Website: apple
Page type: account-selection
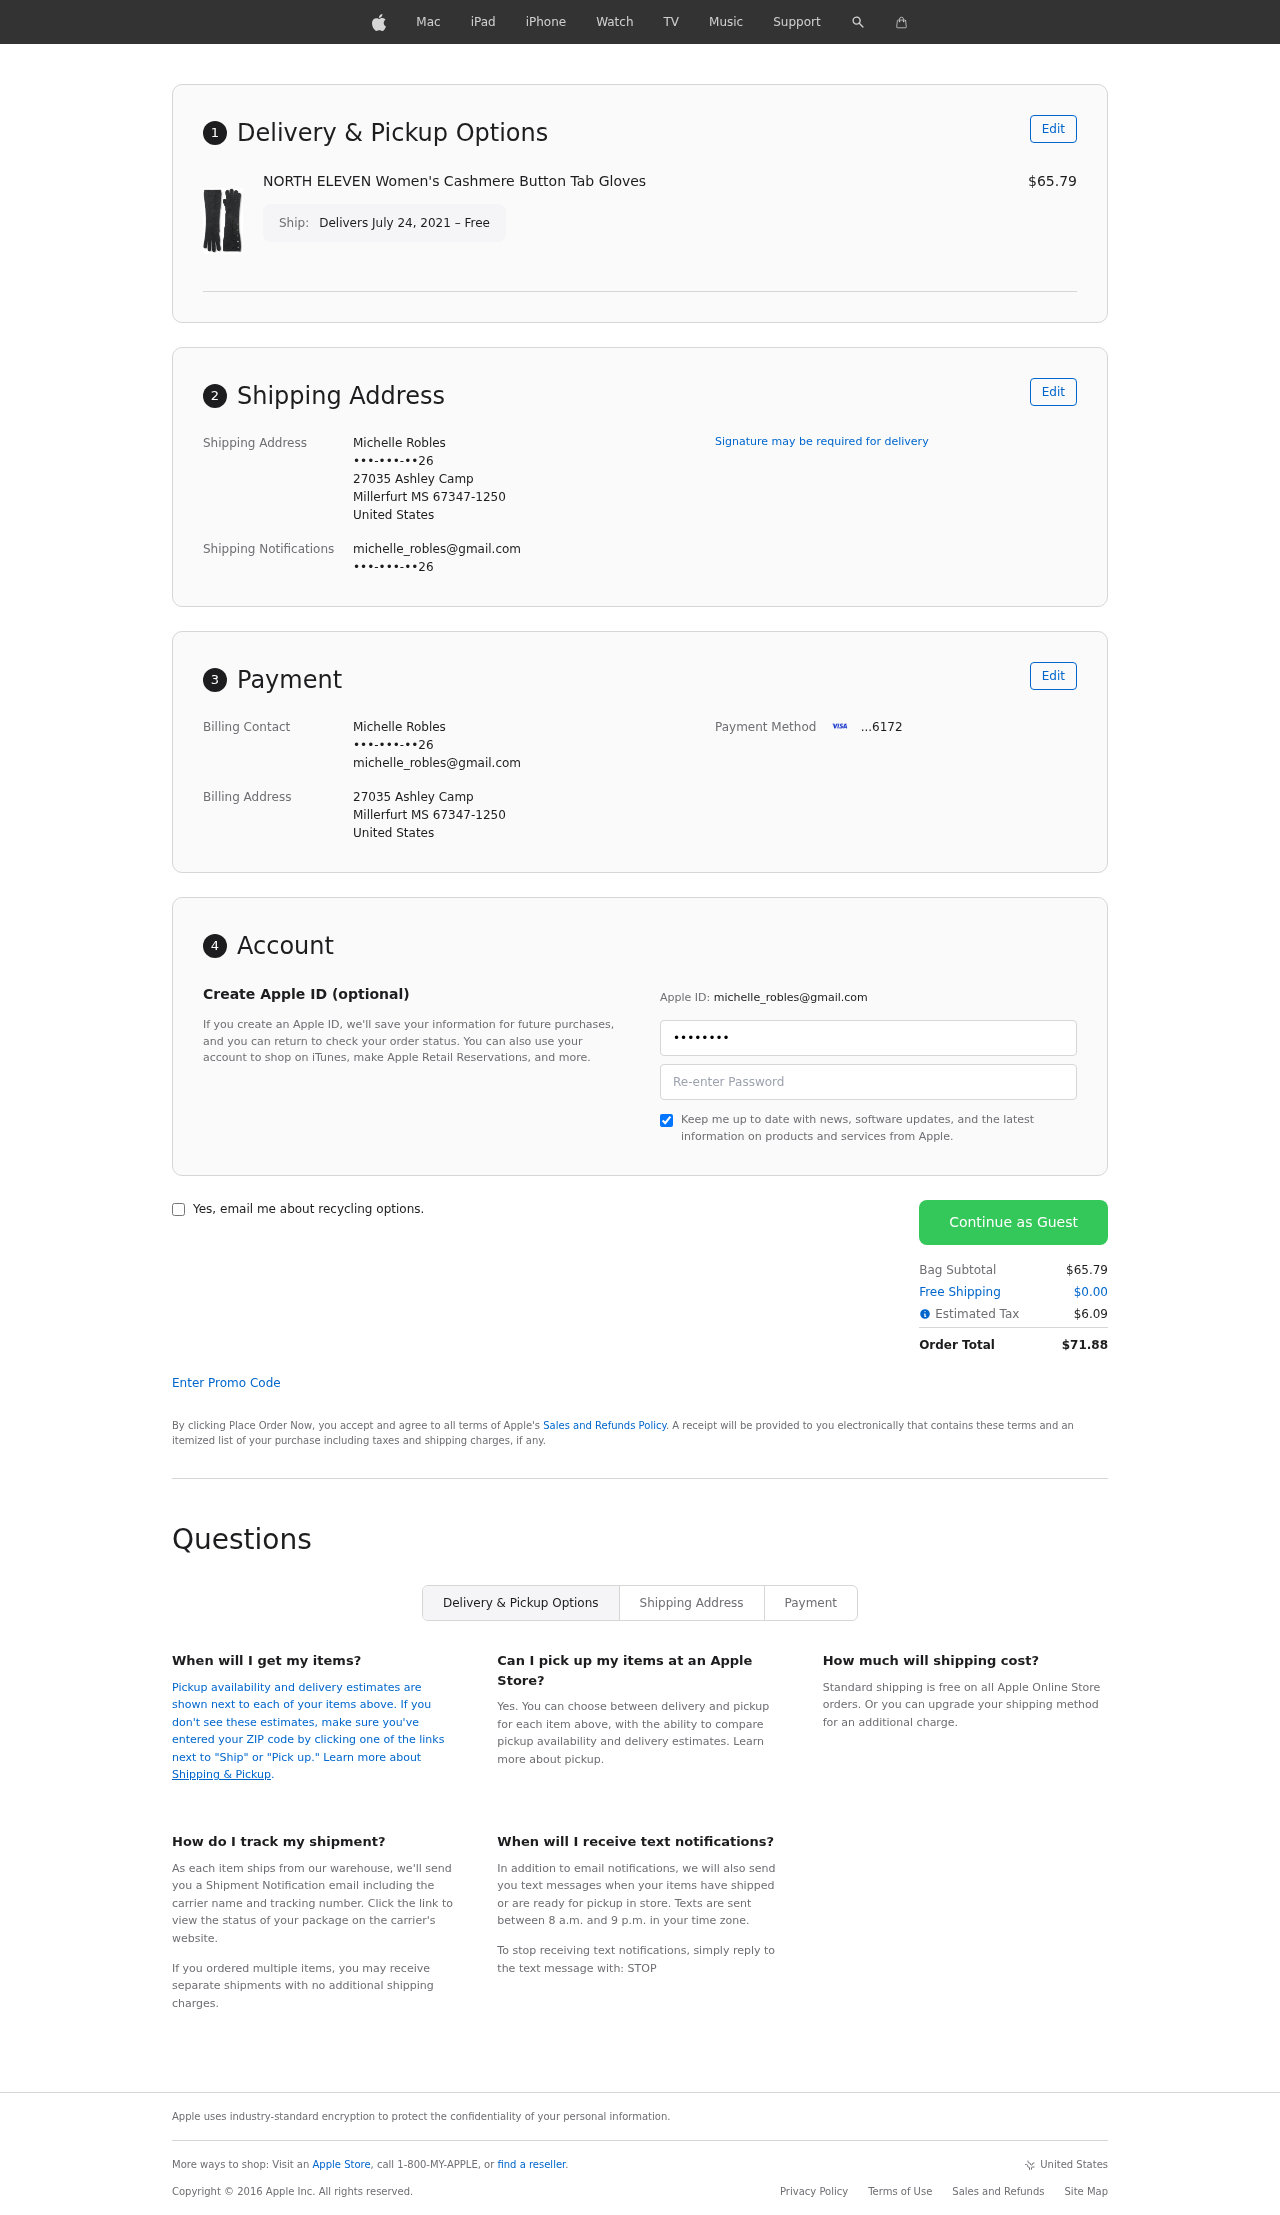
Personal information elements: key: PII_CARD_LAST4
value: ...6172
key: PII_CITY
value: Millerfurt
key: PII_COUNTRY
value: United States
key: PII_EMAIL
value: michelle_robles@gmail.com
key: PII_FULLNAME
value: Michelle Robles
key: PII_PHONE
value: •••-•••-••26
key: PII_POSTCODE_FULL
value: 67347-1250
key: PII_POSTCODE_FULL
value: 67347
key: PII_STATE_ABBR
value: MS
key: PII_STREET
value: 27035 Ashley Camp
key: PII_PHONE2
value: •••-•••-••26
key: PII_FIRSTNAME
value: Michelle
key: PII_LASTNAME
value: Robles
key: PII_FULLNAME2
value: Michelle Robles
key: PII_FULLNAME3
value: Michelle Robles
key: PII_FIRSTNAME2
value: Michelle
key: PII_FIRSTNAME3
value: Michelle
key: PII_LASTNAME2
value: Robles
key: PII_LASTNAME3
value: Robles
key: PII_FIRSTNAME_DERIVED
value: Michelle
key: PII_LASTNAME_DERIVED
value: Robles
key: PII_FULLNAME_DERIVED
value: Michelle Robles
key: PII_NAME_FULL_DERIVED
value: Michelle Robles
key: PII_PHONE3
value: •••-•••-••26
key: PII_LOGIN_USERNAME
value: michelle_robles
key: PII_EMAIL2
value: michelle_robles@gmail.com
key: PII_EMAIL3
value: michelle_robles@gmail.com
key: PII_LOGIN_USERNAME2
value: michelle_robles
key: PII_LOGIN_USERNAME3
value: michelle_robles
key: PII_STREET2
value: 27035 Ashley Camp
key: PII_POSTCODE
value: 67347
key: PII_POSTCODE_EXT
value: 1250
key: PII_POSTCODE_NUMERIC
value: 67347
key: PII_POSTCODE_EXT_NUMERIC
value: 1250
Product elements: key: PRODUCT1_NAME
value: NORTH ELEVEN Women's Cashmere Button Tab Gloves
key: PRODUCT1_PRICE
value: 65.79
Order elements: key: ORDER_DELIVERY_DATE
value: Delivers July 24, 2021 – Free
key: ORDER_SUBTOTAL
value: $65.79
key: ORDER_SHIPPING_COST
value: $0.00
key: ORDER_TAX
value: $6.09
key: ORDER_TOTAL
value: $71.88